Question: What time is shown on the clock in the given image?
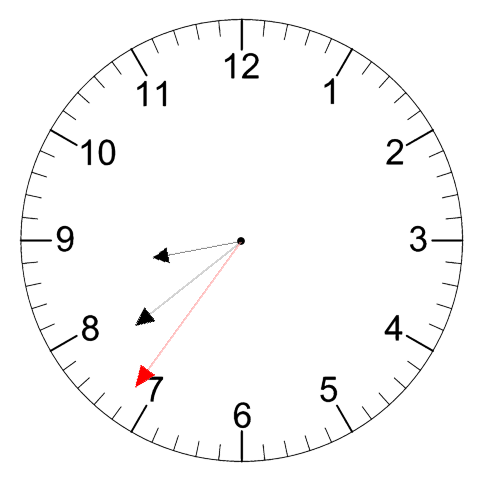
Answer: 08:38:36